Field crop: maize
Growth stage: 2
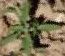
Species: atriplex